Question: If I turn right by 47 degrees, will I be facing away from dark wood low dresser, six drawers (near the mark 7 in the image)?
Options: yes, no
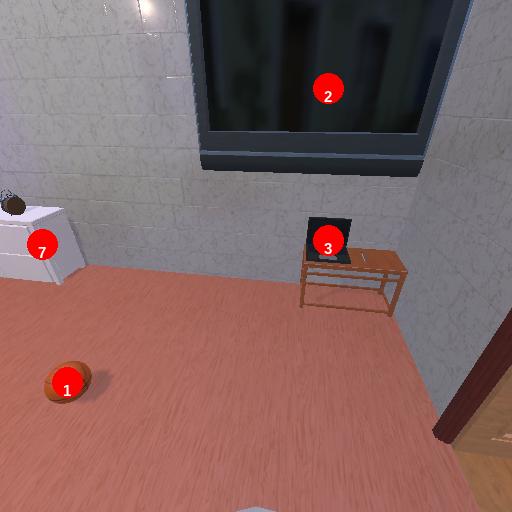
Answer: yes